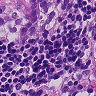
Metastatic tissue present: yes